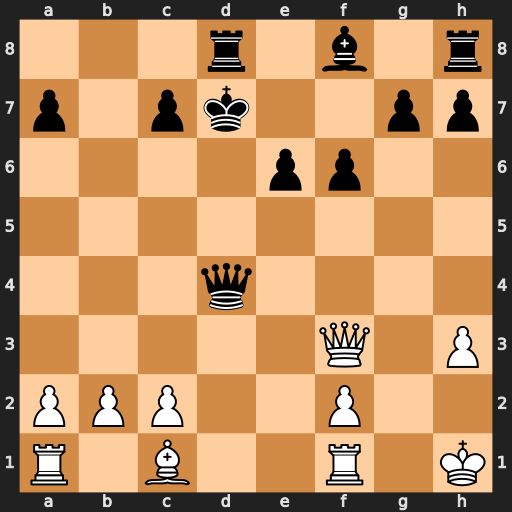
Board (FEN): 3r1b1r/p1pk2pp/4pp2/8/3q4/5Q1P/PPP2P2/R1B2R1K
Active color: w
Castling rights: -
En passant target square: -
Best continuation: Rd1 Qxd1+ Qxd1+